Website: home-depot
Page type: customer-info-address
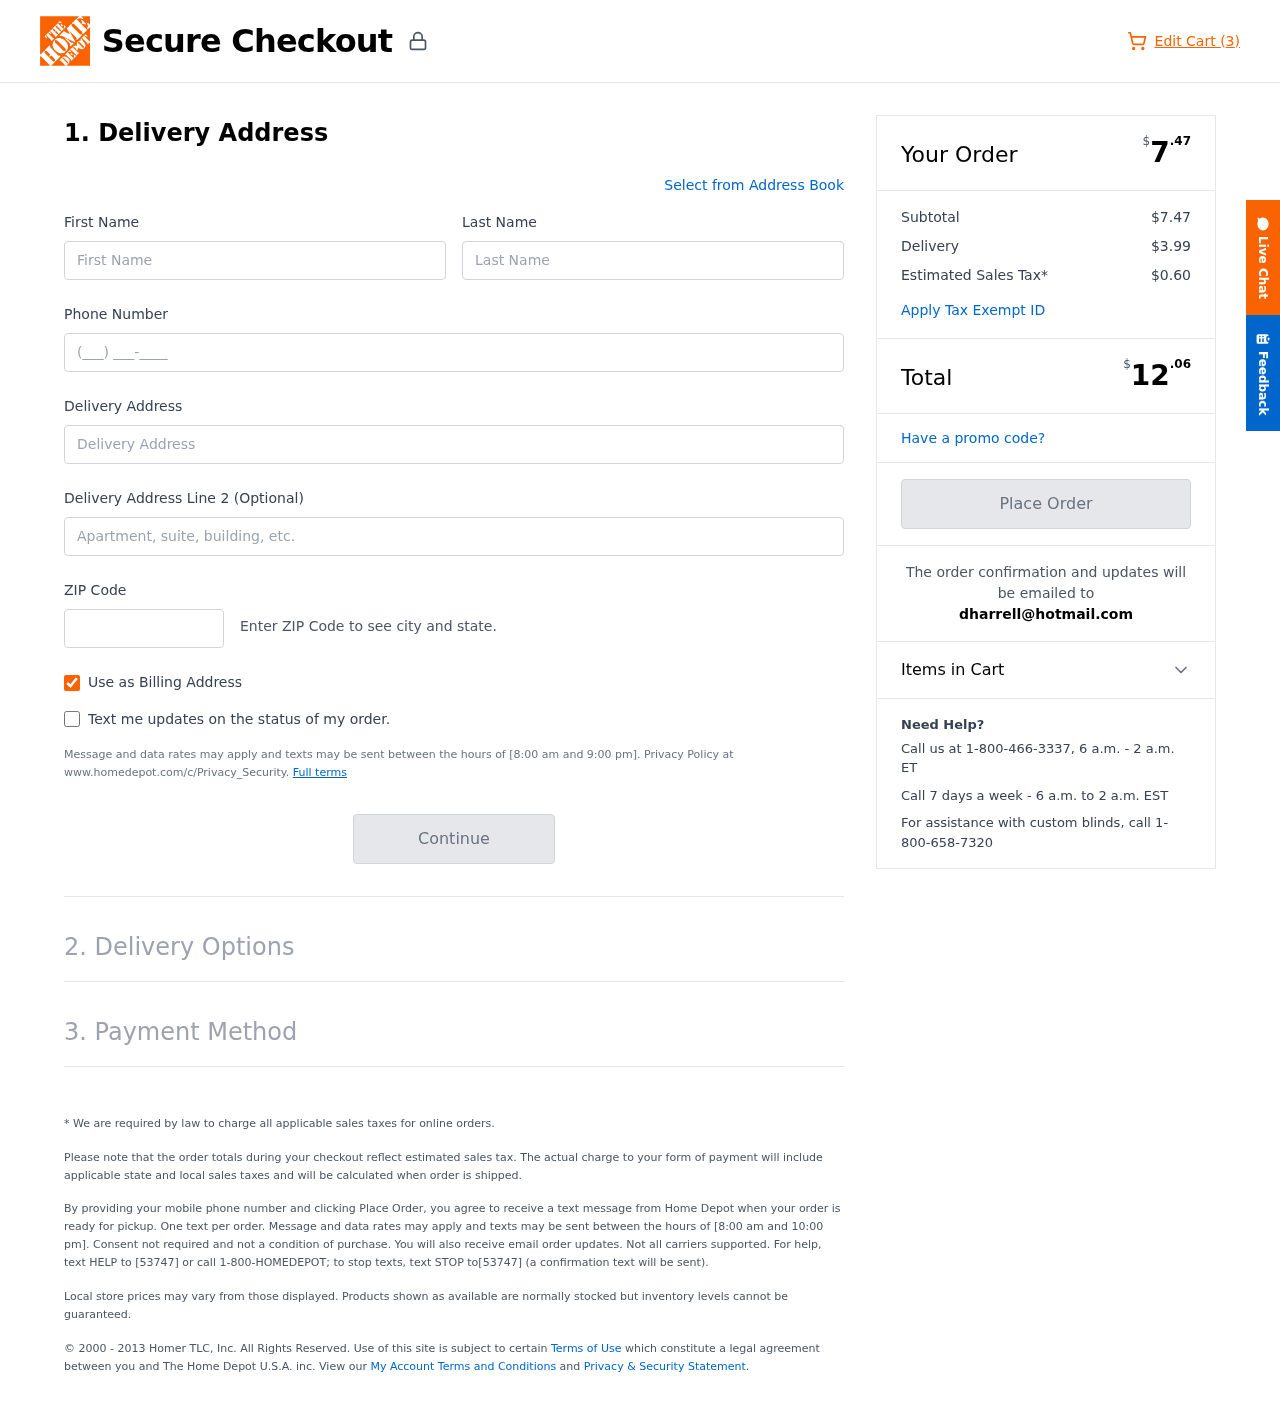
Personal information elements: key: PII_EMAIL
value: dharrell@hotmail.com
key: PII_FIRSTNAME
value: Daniel
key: PII_LASTNAME
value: Harrell
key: PII_PHONE
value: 9862422544
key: PII_POSTCODE
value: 03456
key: PII_STREET
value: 7718 Ruth Station
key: PII_STREET2
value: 25314 Woods Vista Suite 033
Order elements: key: ORDER_NUM_ITEMS
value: Edit Cart (3)
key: ORDER_SUBTOTAL_HEADER
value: $7.47
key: ORDER_SUBTOTAL
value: $7.47
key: ORDER_SHIPPING_COST
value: $3.99
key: ORDER_TAX
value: $0.60
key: ORDER_TOTAL2
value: $12.06